Question: I have a 'MainWindow:Window' class which holds all the data in my program. The 'MainWindow''s .xaml contains only an empty TabControl which is dynamically filled (in the code-behind).
One of the tabs ('OptionsTab') has its '.DataContext' defined as the 'MainWindow', granting it access to all of the data. The 'OptionsTab' has a 'DataGrid' which has a column populated with 'Buttons', as shown below:

The 'DataGrid' is populated with 'DataGridTemplateColumns', where the 'DataTemplate' is defined in the main '<Grid.Resources>'. I would like to bind this button to a function in the 'MainWindow' (not the 'OptionsTab' in which it resides).
When the 'OptionsTab' is created, it's '.DataContext' is set as the 'MainWindow', so I would have expected that defining the 'DataTemplate' as below would have done it.
'''
<DataTemplate x:Key="DeadLoadIDColumn">
<Button Content="{Binding Phases, Path=DeadLoadID}" Click="{Binding OpenDeadLoadSelector}"/>
</DataTemplate>
'''
I thought this would mean the Click event would be bound to the desired 'OptionsTab.DataContext = MainWindow's' function.This, however, didn't work (the 'Content' did, however). So then I started looking things up and saw <URL>' and run the program, clicking on the button doesn't trigger anything, meaning the {Binding} didn't work.
I would like to know if this was a misunderstanding on my part or if I simply did something wrong in my implementation of the code, which follows (unrelated code removed):
'''
<Window x:Class="WPF.MainWindow"
x:Name="Main"
xmlns="http://schemas.microsoft.com/winfx/2006/xaml/presentation"
xmlns:x="http://schemas.microsoft.com/winfx/2006/xaml"
Title="WPF" SizeToContent="WidthAndHeight">
<TabControl Name="tabControl"
SelectedIndex="1"
ItemsSource="{Binding Tabs, ElementName=Main}">
</TabControl>
</Window>
'''
'''
public partial class MainWindow : Window
{
ICommand deadClick;
public ICommand DeadClick
{
get
{
if (null == deadClick)
deadClick = new RelayCommand(p => OpenDeadLoadSelector());
return deadClick;
}
}
public ObservableCollection<TabItem> Tabs = new ObservableCollection<TabItem>();
public static DependencyProperty TabsProperty = DependencyProperty.Register("Tabs", typeof(ICollectionView), typeof(MainWindow));
public ICollectionView ITabsCollection
{
get { return (ICollectionView)GetValue(TabsProperty); }
set { SetValue(TabsProperty, value); }
}
public ObservableCollection<NPhase> Phases = new ObservableCollection<NPhase>();
public static DependencyProperty PhasesProperty = DependencyProperty.Register("Phases", typeof(ICollectionView), typeof(MainWindow));
public ICollectionView IPhasesCollection
{
get { return (ICollectionView)GetValue(PhasesProperty); }
set { SetValue(PhasesProperty, value); }
}
public ObservableCollection<string> Loads = new ObservableCollection<string>();
public static DependencyProperty LoadsProperty = DependencyProperty.Register("Loads", typeof(ICollectionView), typeof(MainWindow));
public ICollectionView ILoadsCollection
{
get { return (ICollectionView)GetValue(LoadsProperty); }
set { SetValue(LoadsProperty, value); }
}
void OpenDeadLoadSelector()
{
int a = 1;
}
public MainWindow()
{
var optionsTab = new TabItem();
optionsTab.Content = new NOptionsTab(this);
optionsTab.Header = (new TextBlock().Text = "Options");
Tabs.Add(optionsTab);
ITabsCollection = CollectionViewSource.GetDefaultView(Tabs);
Loads.Add("AS");
Loads.Add("2");
InitializeComponent();
}
}
'''
'''
<UserControl x:Class="WPF.NOptionsTab"
xmlns="http://schemas.microsoft.com/winfx/2006/xaml/presentation"
xmlns:x="http://schemas.microsoft.com/winfx/2006/xaml"
xmlns:mc="http://schemas.openxmlformats.org/markup-compatibility/2006"
xmlns:d="http://schemas.microsoft.com/expression/blend/2008"
xmlns:xctk="http://schemas.xceed.com/wpf/xaml/toolkit"
mc:Ignorable="d"
xmlns:l="clr-namespace:WPF">
<Grid>
<Grid.Resources>
<DataTemplate x:Key="DeadLoadIDColumn">
<Button Content="{Binding Phases, Path=DeadLoadID}" Command="{Binding Path=DeadClick}"/>
</DataTemplate>
</Grid.Resources>
<Grid.ColumnDefinitions>
<ColumnDefinition Width="Auto"></ColumnDefinition>
</Grid.ColumnDefinitions>
<Grid.RowDefinitions>
<!-- ... -->
</Grid.RowDefinitions>
<Grid Grid.Row="0">
<!-- ... -->
</Grid>
<Grid Grid.Row="1">
<!-- ... -->
</Grid>
<l:NDataGrid Grid.Row="2"
x:Name="PhaseGrid"
AutoGenerateColumns="False">
<l:NDataGrid.Columns>
<DataGridTextColumn Header="Name" Binding="{Binding Path=Name}"/>
<DataGridTextColumn Header="Date (days)" Binding="{Binding Path=Date}"/>
<DataGridTemplateColumn Header="Deadload" CellTemplate="{StaticResource DeadLoadIDColumn}"/>
</l:NDataGrid.Columns>
</l:NDataGrid>
</Grid>
</UserControl>
'''
'''
public NOptionsTab(MainWindow w)
{
DataContext = w;
InitializeComponent();
PhaseGrid.ItemsSource = w.Phases;
}
'''
---
While we're at it (and this might be a related question), why does '{Binding Phases, Path=DeadLoadID}' work on the 'DataTemplate' (which is why the buttons appear with "Select"), but if I do '{Binding Phases, Path=Name}' in the PhaseGrid and remove the '.ItemsSource' code from the constructor, nothing happens? Shouldn't the PhaseGrid inherit its parent's (NOptionsTab / Grid) 'DataContext'? Hell, even setting 'PhaseGrid.DataContext = w;' doesn't do anything without the '.ItemsSource' code.
I think that knowing the contents of the 'NPhase' class itself will be of use, so here it is:
'''
public class NPhase : INotifyPropertyChanged
{
string name;
double date;
string deadLoadID = "Select";
public event PropertyChangedEventHandler PropertyChanged;
public string Name
{
get { return name; }
set
{
name = value;
EmitPropertyChanged("Name");
}
}
public double Date
{
get { return date; }
set
{
date = value;
EmitPropertyChanged("Date");
}
}
public string DeadLoadID
{
get { return deadLoadID; }
set
{
deadLoadID = value;
EmitPropertyChanged("DeadLoadID");
}
}
void EmitPropertyChanged(string property)
{
PropertyChanged(this, new PropertyChangedEventArgs(property));
}
public NPhase(double _date, string _name)
{
date = _date;
name = _name;
}
}
'''
A simplified project (getting rid of everything that wasn't necessary) can be downloaded from here (<URL>
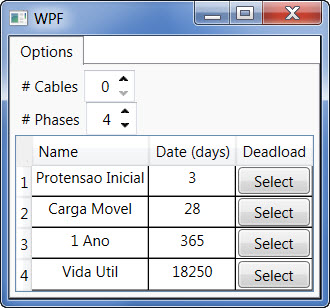
Answer: I think that there is the problem that you do not specify data source properly for the data item inside your grid.
I think that the data source for your button column is instance. So it has no property. So, you can check it using 'Output' window in Visual Studio.
I suggest that you can do something like that:
'''
<DataTemplate x:Key="DeadLoadIDColumn">
<Button Content="{Binding Phases, Path=DeadLoadID}"
Command="{Binding Path=DataContext.DeadClick, RelativeSource={RelativeSource Mode=FindAncestor, AncestorType={x:Type l:NDataGrid}}}"/>
</DataTemplate>
'''
I currently do not understand how you can compile , because as I thought the default value for clause is the property, and you have specified it twice.
After I got the small solution all becomes clear. <URL>. That's it - all works fine - the command getter is called, and the command is executed when you click the button.